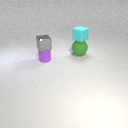
small purple rubber cylinder to the left of large green rubber sphere